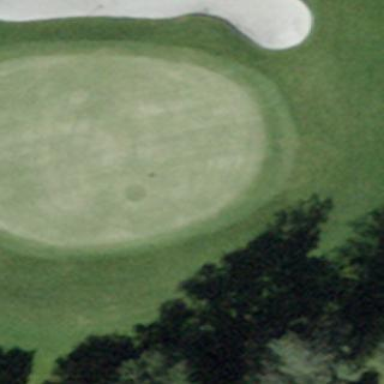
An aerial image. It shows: Picturesque green golfing area with grass land use.